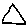
Label: triangle